Question: how to request user permissions using facebook api in js?
I want to let people login my site using facebook login. then I want to request facebook datas from the visitor. now I can get datas like this using js
'''
FB.api('/100005658545226?fields=id,name,email') =>
{
"id": "100005658545226",
"name": "Mingfish Lin"
}
'''
but there is no email info in the response json, so I want to send a request to ask user to authorize this email permission . how can I do this job in js? such as what does bellow.

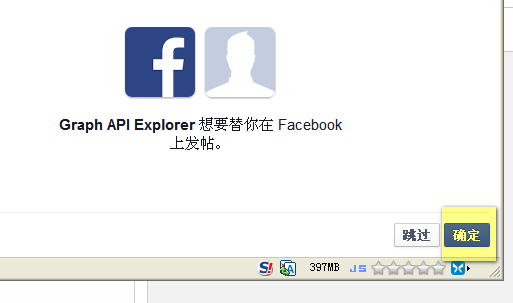
Answer: Call the login method with a callback and an options object with an array as the scope property, such as:
'''
FB.login(callback, {scope: ['email']});
'''
More info at <URL>